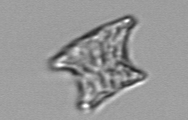
Label: Eucampia